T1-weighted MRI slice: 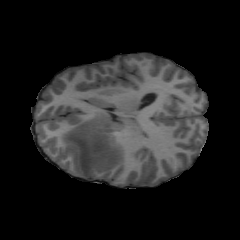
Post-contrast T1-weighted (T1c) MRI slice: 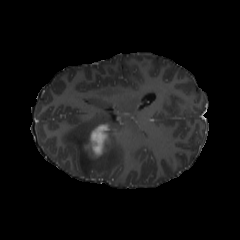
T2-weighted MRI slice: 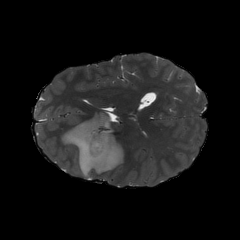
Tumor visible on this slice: yes